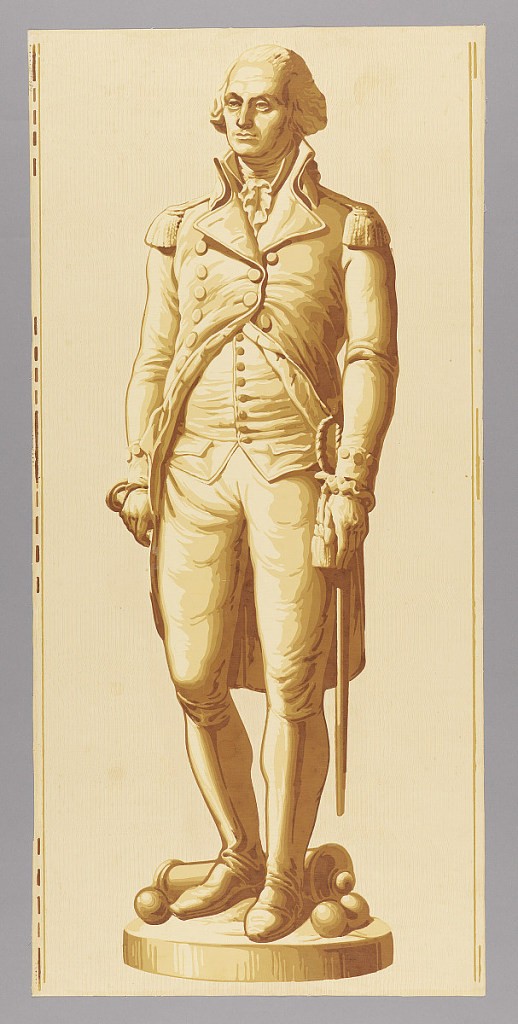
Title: Les Grands Hommes
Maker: Jules Desfossé, French, active 1851 - 1863
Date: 1856–57
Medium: Block-printed paper
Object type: Decorative panel
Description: Wallpaper panel showing full length view of George Washington in cutaway coat with epaulettes and a sword. At his feet are a conventionalized cannon and three cannon balls. All supported by shallow circular base. Imitation of statuary. Of the series "America's Heroes" [Les Grands Hommes] which also includes Franklin, Lafayette and Jefferson. Printed on light wood grain background.